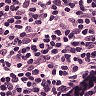
Metastatic tissue present: no